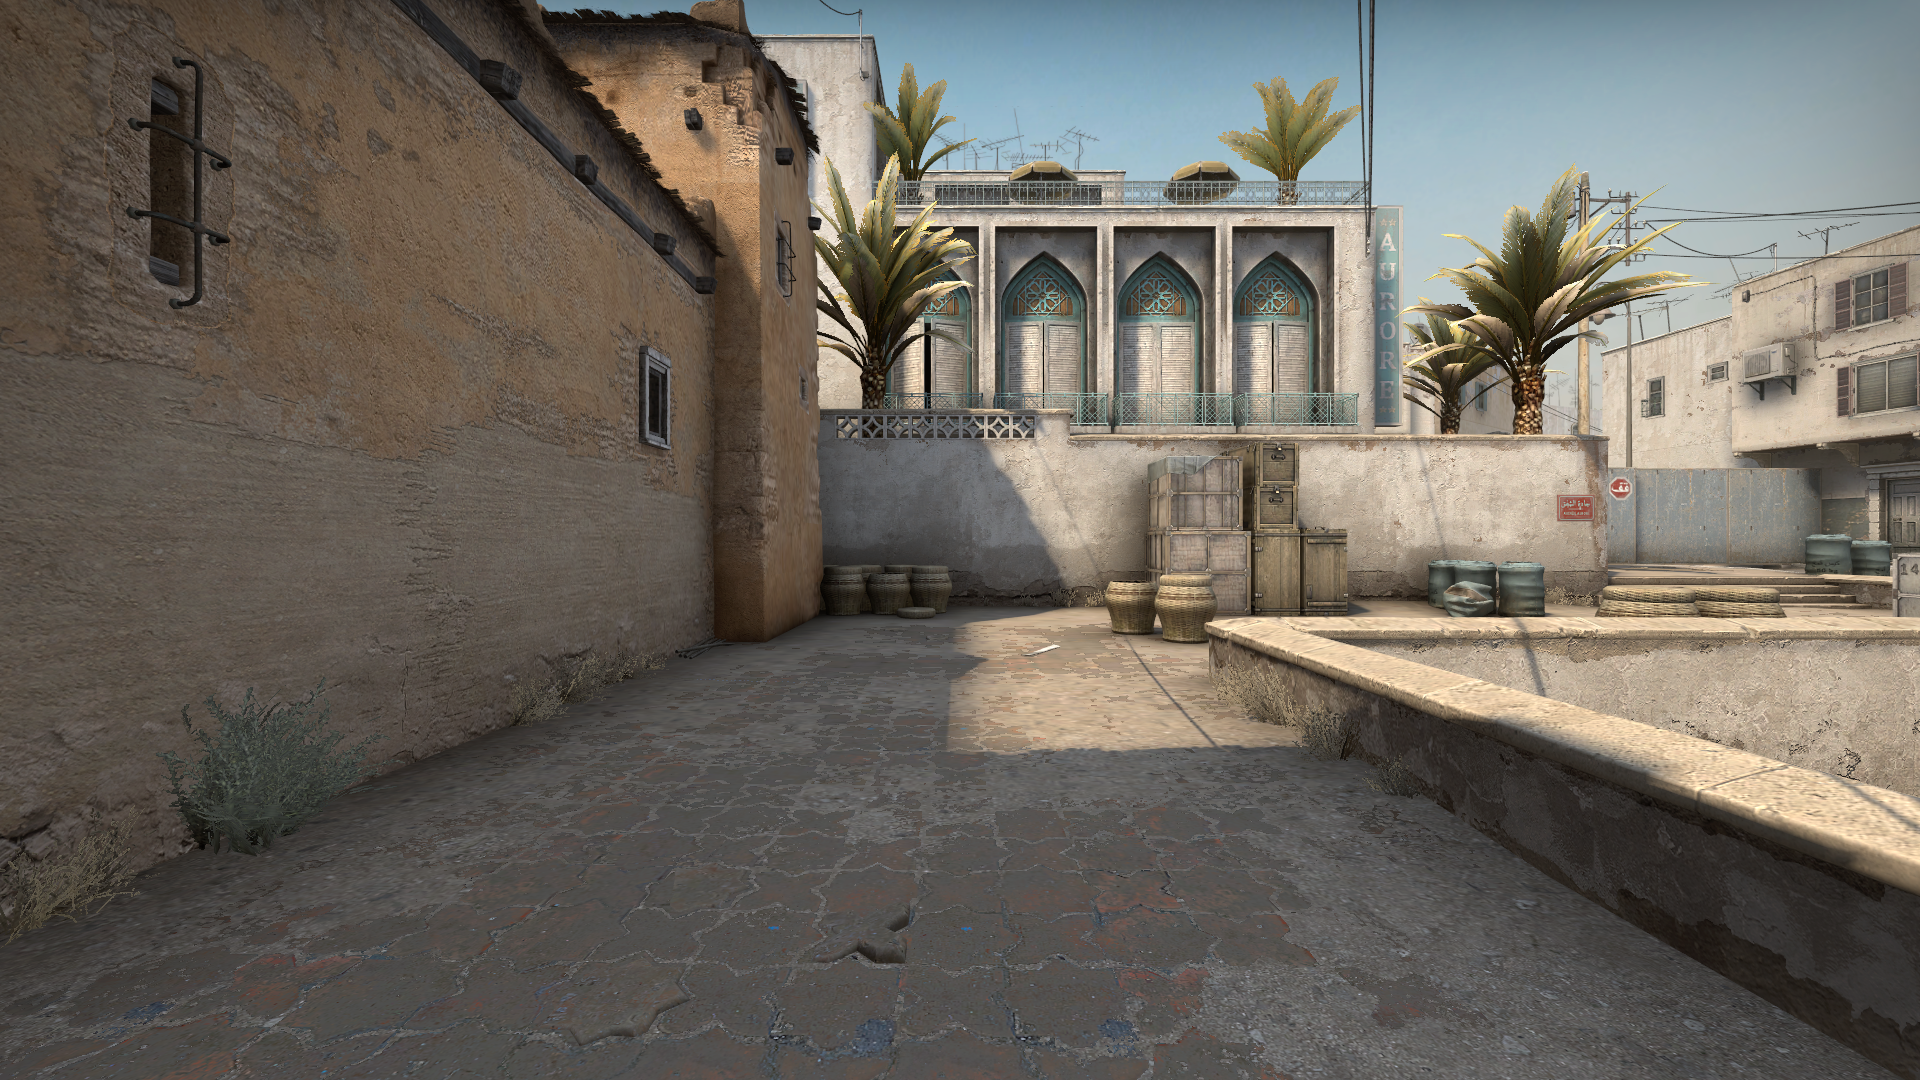
Map: de_dust2